Question: I'm just trying out Starling Framework for Actionscript 3 and I have a "big" problem with removing these ugly black bars on top and bottom of my iPhone 6+.
I tried to fix it with: <URL>
But it still wont work :(
Any Ideas?
'''
package {
import flash.display.Sprite;
import flash.display.StageAlign;
import flash.display.StageScaleMode;
import flash.events.Event;
import flash.geom.Rectangle;
import starling.core.Starling;
import starling.events.ResizeEvent;
import starling.utils.HAlign;
import starling.utils.VAlign;
public class FooBar extends Sprite {
private
var _starling: Starling;
public
function CHouseApp() {
super();
stage.align = StageAlign.TOP_LEFT;
stage.scaleMode = StageScaleMode.NO_SCALE;
Starling.handleLostContext = true;
var screenWidth: int = stage.fullScreenWidth;
var screenHeight: int = stage.fullScreenHeight;
var viewPort: Rectangle = new Rectangle(0, 0, screenWidth, screenHeight)
_starling = new Starling(MainApplication, stage, viewPort);
_starling.stage.stageWidth = 320;
_starling.stage.stageHeight = 480;
_starling.showStats = true;
_starling.showStatsAt(HAlign.LEFT, VAlign.BOTTOM);
_starling.start();
}
}
}
'''
Screnshot:
(Black bars are marked with red arrow)

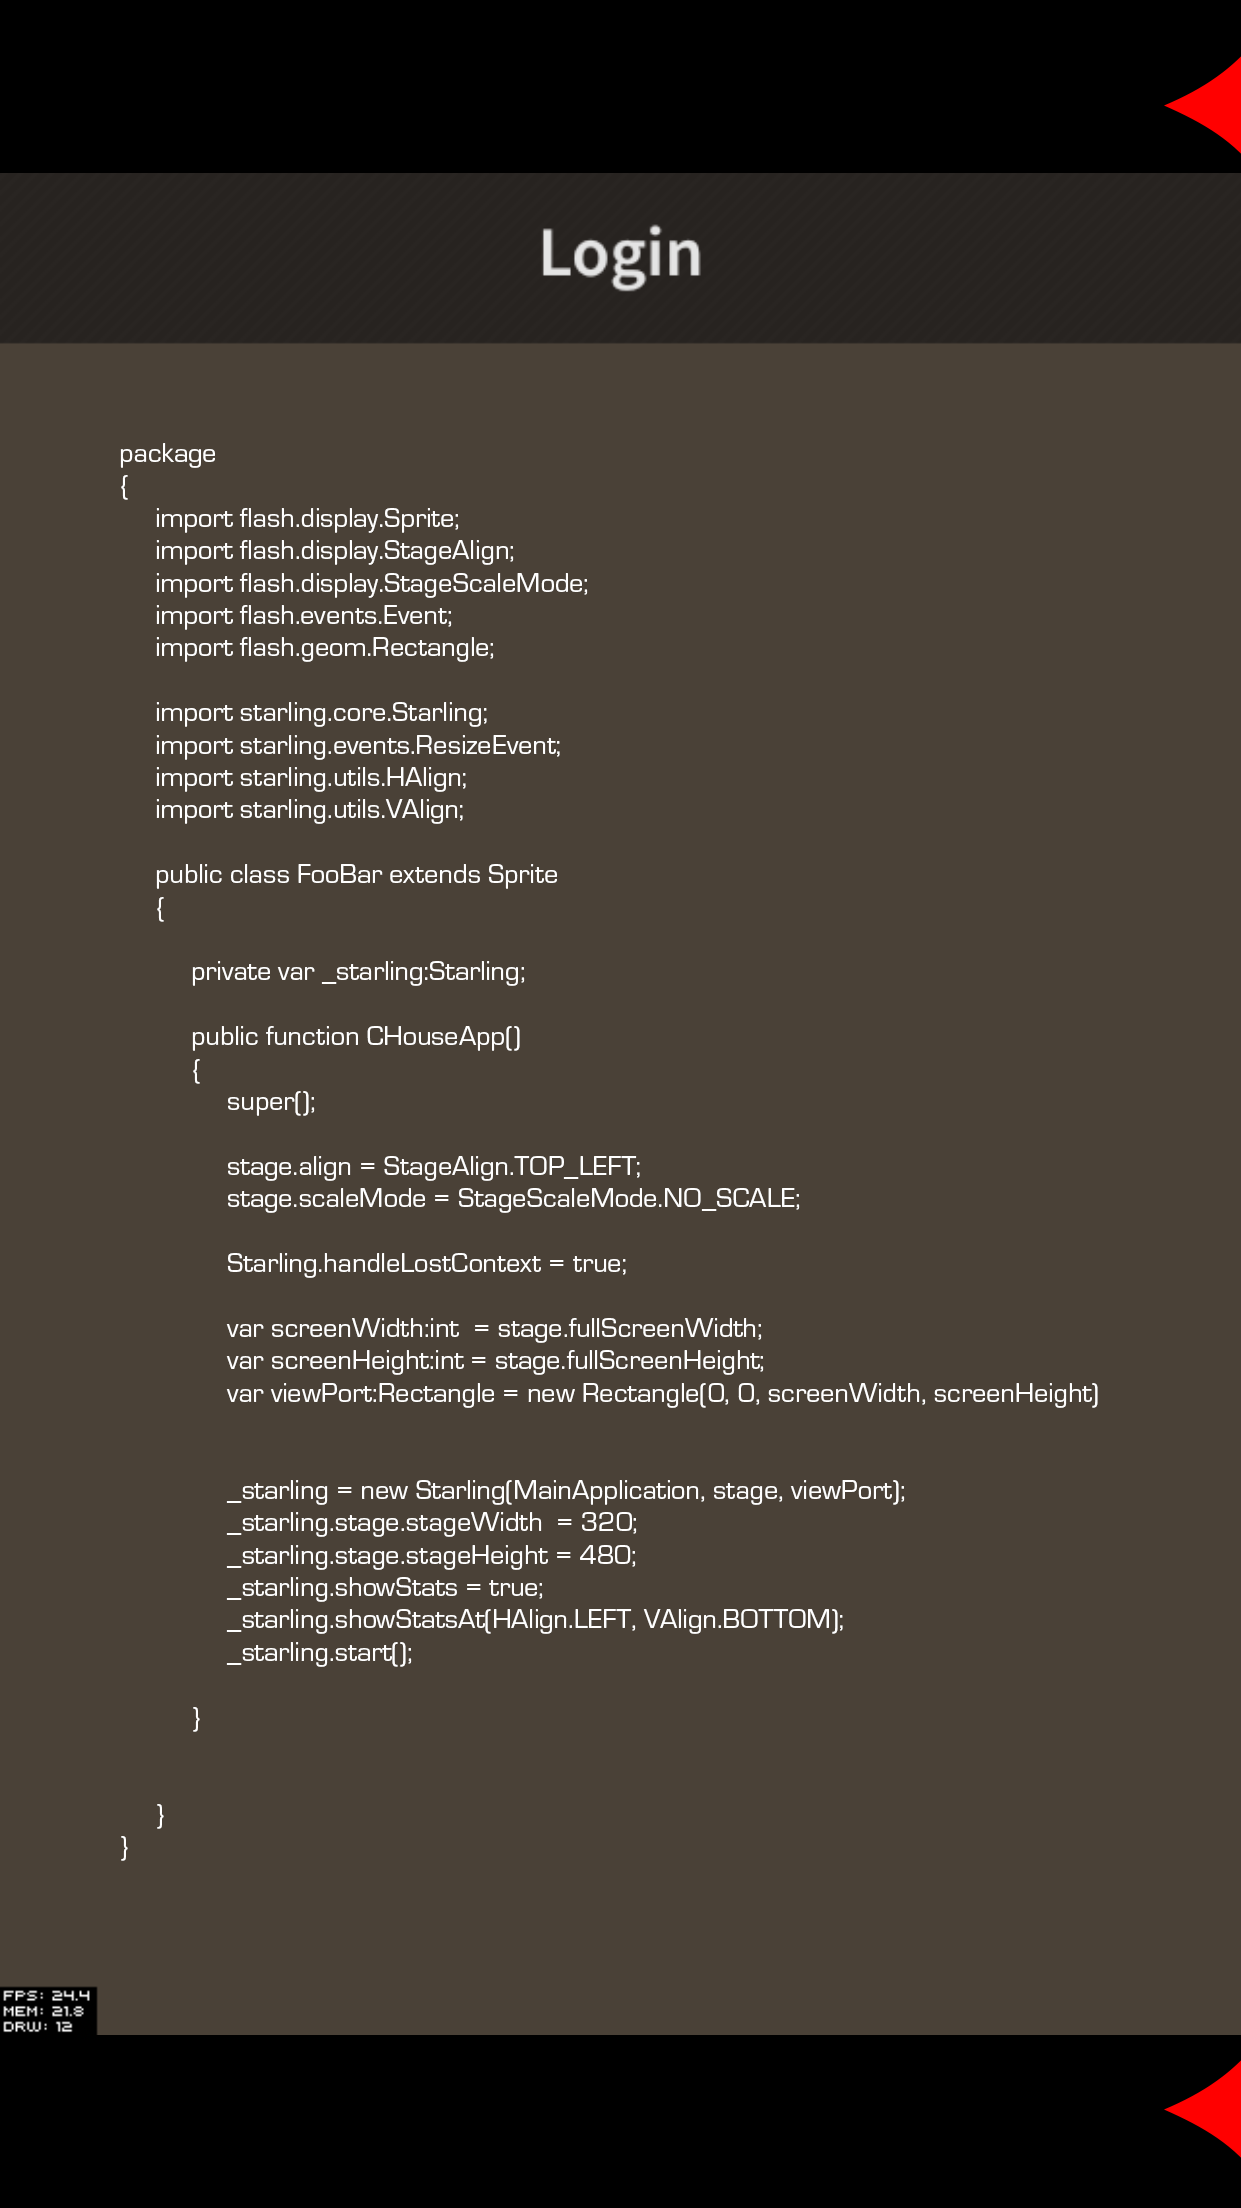
Answer: You need to include a launch image of name Default-568h@2x.png, of size 640x1136, Default-667h@2x of size 750x1334, Default-736h@3x of size 1242x2208 or iOS will launch the app with a resolution of 640x960, giving you the black bars. You can read the official documentation <URL>